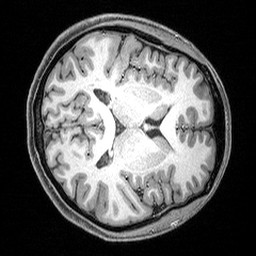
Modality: T1w
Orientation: axial
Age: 53
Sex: male
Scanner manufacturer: siemens
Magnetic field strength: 3 T
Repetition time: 2.3 s
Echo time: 0.00298 s